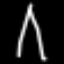
Label: The Eiffel Tower